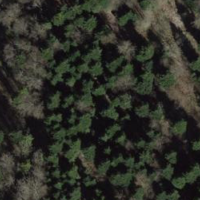
EUNIS habitat code: 41
Species observed at this site:
Filipendula ulmaria